Question:
The following code returns the above.
'''
var b = $(c).parent();
'''
The div id is a color code, when the user clicks to a new section, the jQuery updates a background color. I need to return just the color code of the Id?
I'am sure the answer is embarrassingly simple.
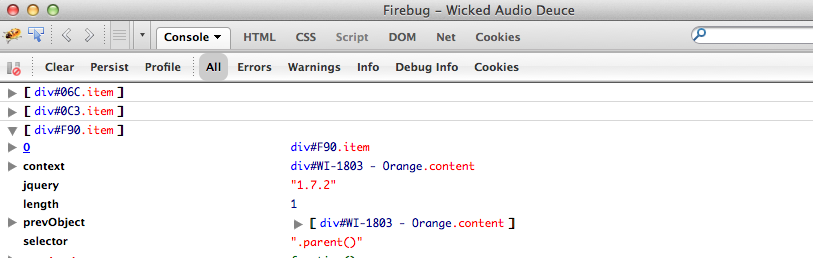
Answer: To access the ID you can use jQuery's 'attr()' method: <URL>]:
'''
var bId = $(c).parent().attr("id");
'''
Or you could get at the raw DOM element and grab the ID:
'''
var bId = $(c).parent().get(0).id
//OR
var bId = $(c).parent()[0].id
'''